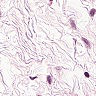
Metastatic tissue present: no